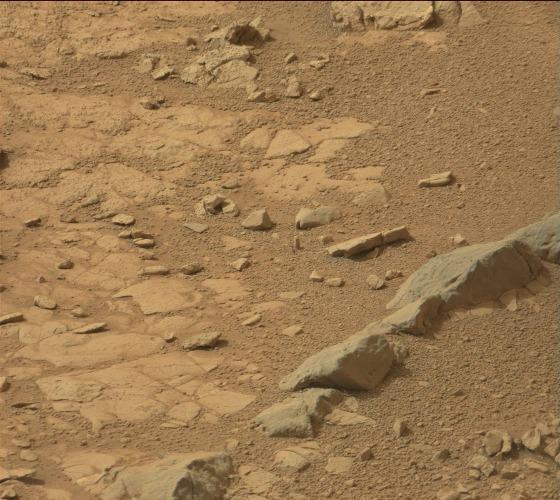
Terrain classes present: Bedrock, Gravel / Sand / Soil, Rock, Shadow